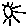
Label: sun